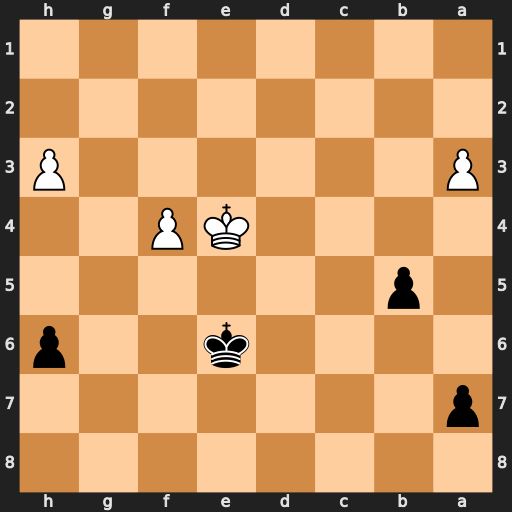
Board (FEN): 8/p7/4k2p/1p6/4KP2/P6P/8/8
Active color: b
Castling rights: -
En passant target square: -
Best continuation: a5 h4 h5 Kd4 Kf5